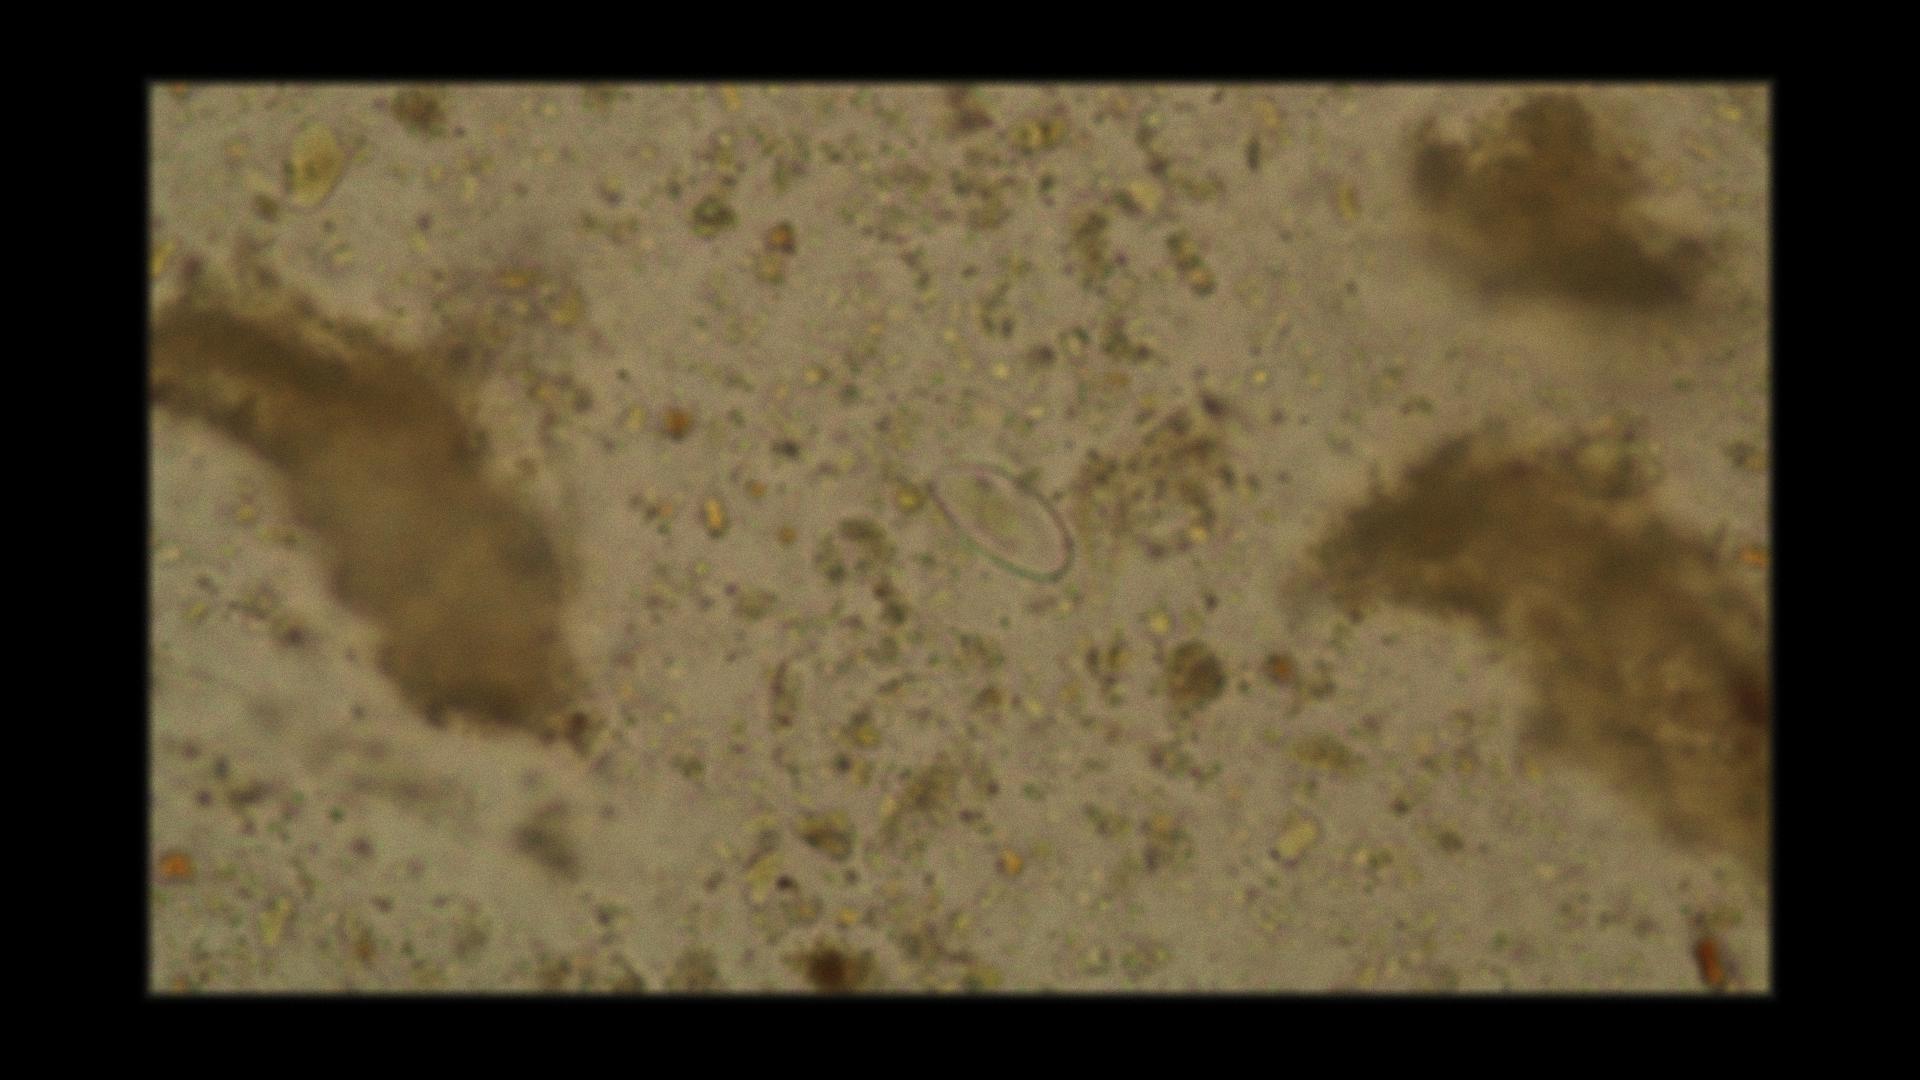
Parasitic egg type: Enterobius vermicularis